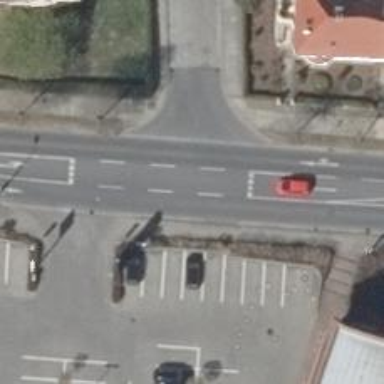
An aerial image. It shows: Tertiary road with asphalt surface.